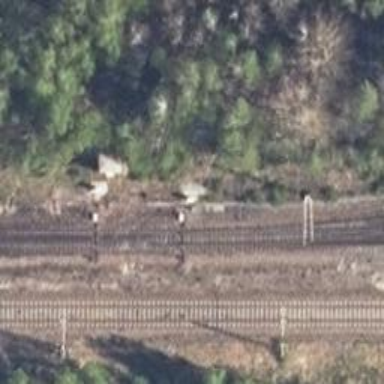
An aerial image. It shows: Railway switch.